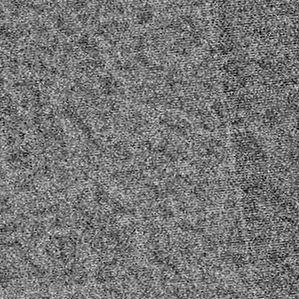
Label: frost